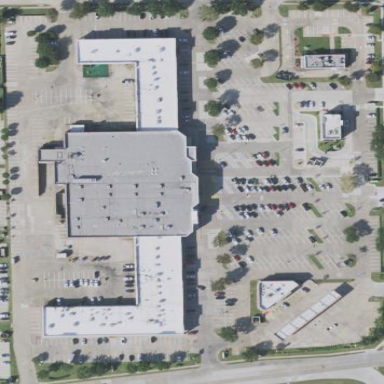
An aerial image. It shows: Retail area.